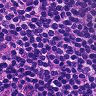
Metastatic tissue present: no